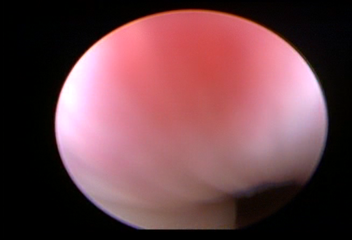
Modality: WLC
Class: Normal mucosa
Bladder cancer association: No